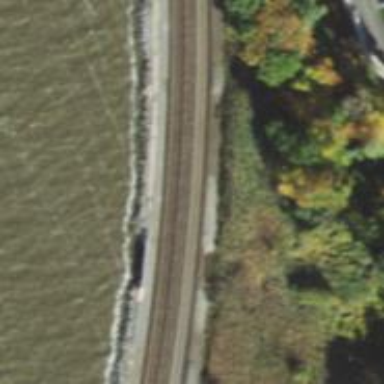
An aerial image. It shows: Railway bridge with electrified rails.